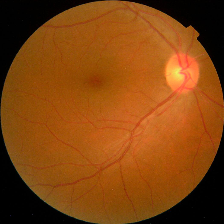
Diabetic retinopathy grade: No DR